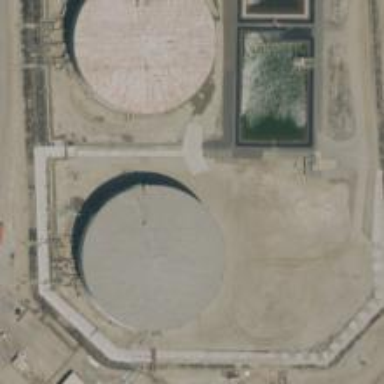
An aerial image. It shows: Storage tank building.